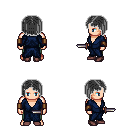
a pixel art fantasy rpg character, male body template, human, light skin, blue robe, teal pants, gray pageboy hairstyle, leather bracers, maroon shoes, dagger, four views (front, back, left, right), 2x2 character sprite sheet, small pixel art, hard edges, no anti-aliasing